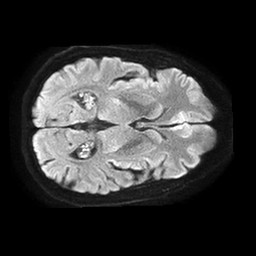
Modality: TRACE
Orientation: axial
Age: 61
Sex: male
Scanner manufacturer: philips
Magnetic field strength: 1.5 T
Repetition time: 4.6 s
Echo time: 0.08631 s